Question: I have now had an error with VS2013 and WP8.1 silverlight for a couple of days.
I get a couple of different errors, '..Ensure unlocked screen..', 'AgHost.exe could not be launched', 'port is in use by another program' and 'ensure the device is unlocked'.
These errors came suddenly after I retarged the solution. I have no compiling errors.
1. Restart PC
2. Restart program
3. unregister and reregister the phone
4. reinstall Update 3
5. reinstall VS2013
6. Windows Phone 8 Application crash once its launched AgHost.exe' has exited with code -532265403
7. Install VS2015 with no luck.
8. reinstall VS2013 Update 4
Nothing worked. The error is also the same for emulator as well as different devices. I can however get the 'release mode' installed. Break points can be used when using 'release mode', but I have to 'Clean', 'Rebuild' and then 'deploy' for every time I want to deploy the application. Further the deploy time has gone up exponentially. Before upgrading I used a maximum of 10 seconds. Now it is above a minute in wait time. :/
Anyone has a solution for this ?
If I run the solution before upgrade on device or Emulator It spins up with debugger. If then go to the updated WP81, I get a popup with info 'Something is taking longer then normal' and then it crashes with '..Ensure unlocked screen..' :/
Could it be an issue with the differen SDKS?

During a repair of all the SDKs, I found an issue with the event log, which I cleared based on <URL>
Still no success.
I cannot spin up the emulator from VS2013, when using the WP8.1 solution, but the wp8.0 solution in the same VS works :S
I found an error in a log file, from:
<URL>
The errors are:
> [0F08:14A8][2015-07-23T09:11:44]: Applying execute package: silverlight5_DRT, action: Repair, path: C:\ProgramData\Package Cache\DEB5078B60B74431E2830831EB48DF129CB32932\packages\Silverlight.0_DRT\Silverlight_Developer.exe, arguments: '"C:\ProgramData\Package Cache\DEB5078B60B74431E2830831EB48DF129CB32932\packages\Silverlight.0_DRT\Silverlight_Developer.exe" /q /ignorewarnings'
[0F08:14A8][2015-07-23T09:11:45]: Error 0x800705de: Process returned error: 0x5de
[0F08:14A8][2015-07-23T09:11:45]: Error 0x800705de: Failed to execute EXE package.
[0550:0E74][2015-07-23T09:11:45]: Error 0x800705de: Failed to configure per-machine EXE package.
[0550:0E74][2015-07-23T09:11:45]: MUX: Installation size in bytes for package: silverlight5_DRT MaxAppDrive: 0 MaxSysDrive: 0 AppDrive: 0 SysDrive: 0
AND
> [0F08:14A8][2015-07-23T09:16:16]: Applying execute package:
{312d9252-c71c-4c84-b171-f4ad46e22098}, action: Repair, path:
C:\ProgramData\Package
Cache{312d9252-c71c-4c84-b171-f4ad46e22098}\VS2012.4.exe, arguments:
'"C:\ProgramData\Package
Cache{312d9252-c71c-4c84-b171-f4ad46e22098}\VS2012.4.exe" -repair
-quiet -burn.related.patch' [0F08:14A8][2015-07-23T09:16:23]: Error 0x80048bc7: Process returned error: 0x80048bc7
[0F08:14A8][2015-07-23T09:16:23]: Error 0x80048bc7: Failed to execute
EXE package. [0550:0E74][2015-07-23T09:16:23]: Error 0x80048bc7:
Failed to configure per-machine EXE package.
Anybody knows what to do with this? The error is coming when I repair 'Windows Phone SDK 8.0'
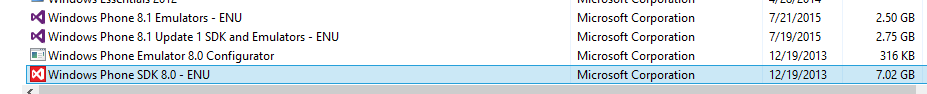
Answer: I have no Idea of what is the issue, but creating a new solution and importing the existing projects into a new solution has solved all the issues regarding emulator and debugger an AgHost.
Seems like the upgrade function integrated in the solution did not work properly.